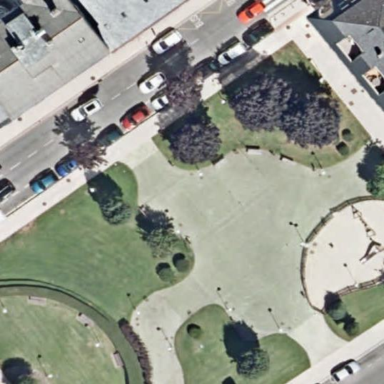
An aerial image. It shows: Park.